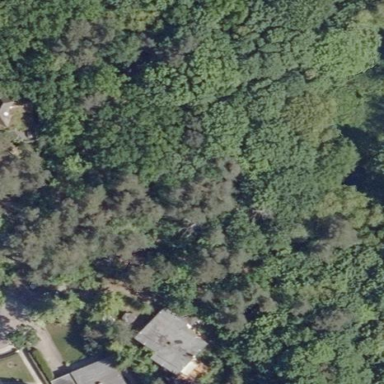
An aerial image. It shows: Park area surrounded by forest landuse.